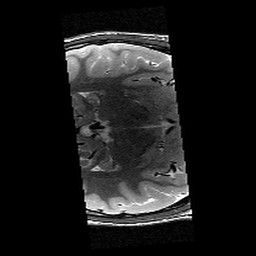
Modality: T2w
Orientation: axial
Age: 13
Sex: male
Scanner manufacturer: siemens
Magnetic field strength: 3 T
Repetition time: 9.23 s
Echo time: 0.067 s